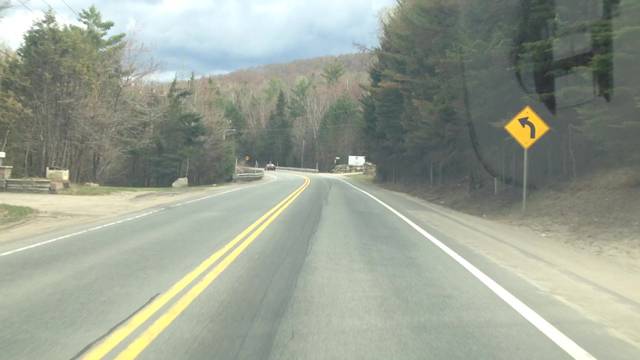
Region: Canada
Coordinates: 45.978, -74.122